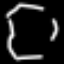
Label: octagon